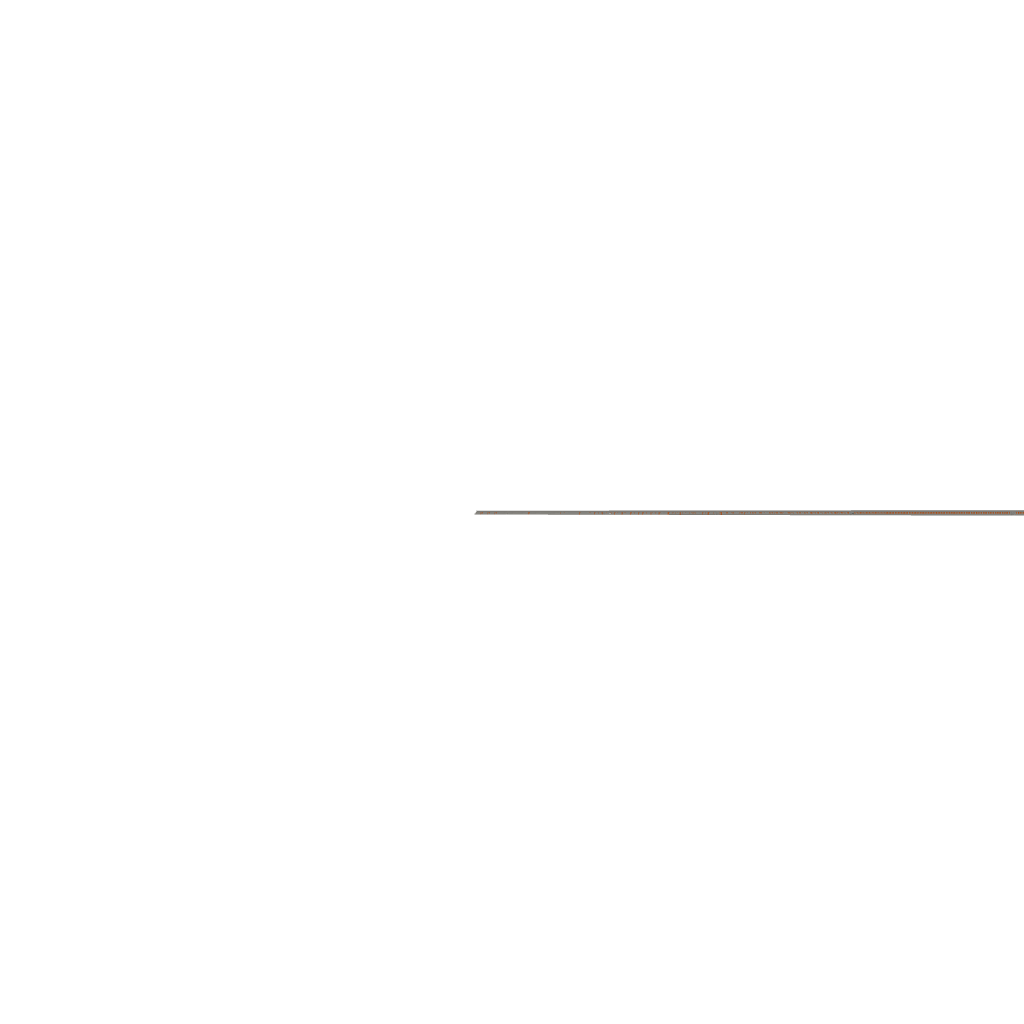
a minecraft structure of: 1000x11 Lava Tunnel